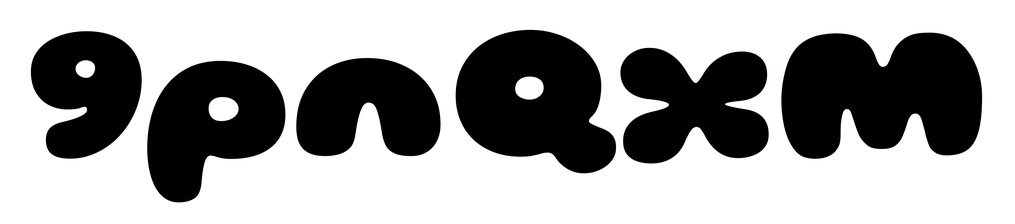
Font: Gluten_Black